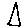
Label: triangle